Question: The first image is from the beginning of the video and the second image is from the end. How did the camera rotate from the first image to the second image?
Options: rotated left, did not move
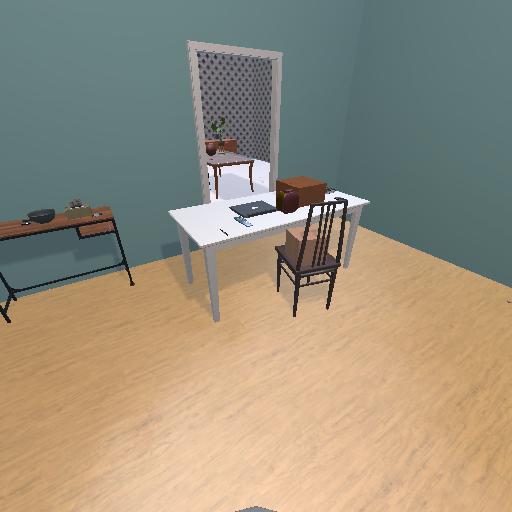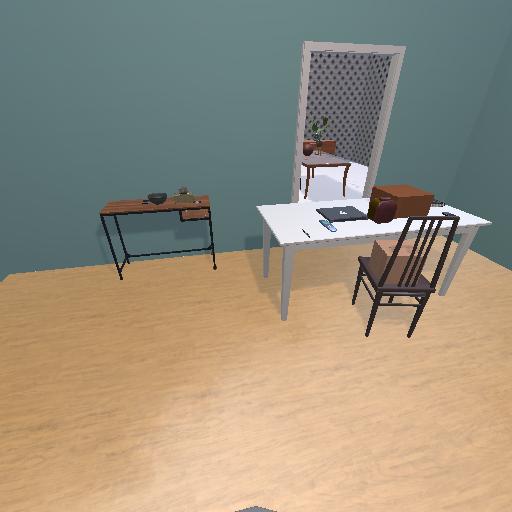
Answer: rotated left